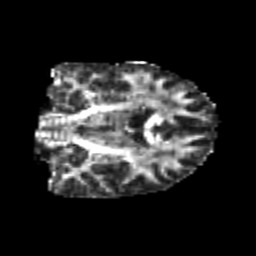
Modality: FA
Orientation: coronal
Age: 24
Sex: male
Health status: healthy
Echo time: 0.074 s